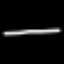
Label: line